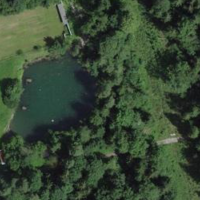
EUNIS habitat code: 41
Species observed at this site:
Tussilago farfara